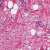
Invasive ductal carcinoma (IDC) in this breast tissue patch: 1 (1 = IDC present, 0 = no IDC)